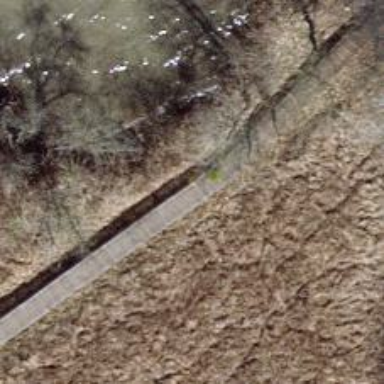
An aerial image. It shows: Boardwalk bridge over path.